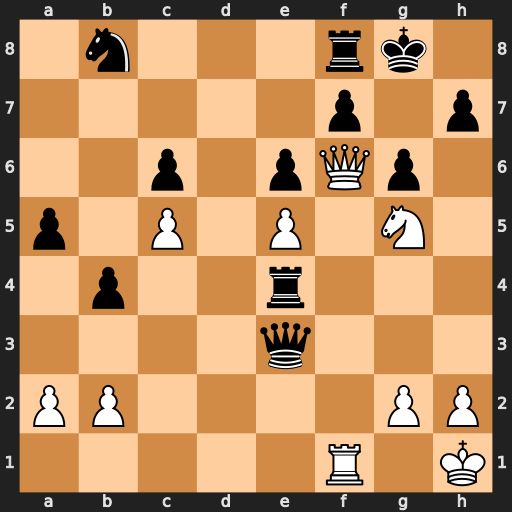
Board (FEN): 1n3rk1/5p1p/2p1pQp1/p1P1P1N1/1p2r3/4q3/PP4PP/5R1K
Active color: w
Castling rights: -
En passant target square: -
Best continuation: Nxf7 Qf4 Rxf4